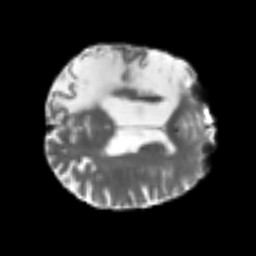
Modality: T2w
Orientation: axial
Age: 52
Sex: male
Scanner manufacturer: siemens
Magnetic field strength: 3 T
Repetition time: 4.999 s
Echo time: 0.07946 s